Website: walmart
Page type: customer-info-address
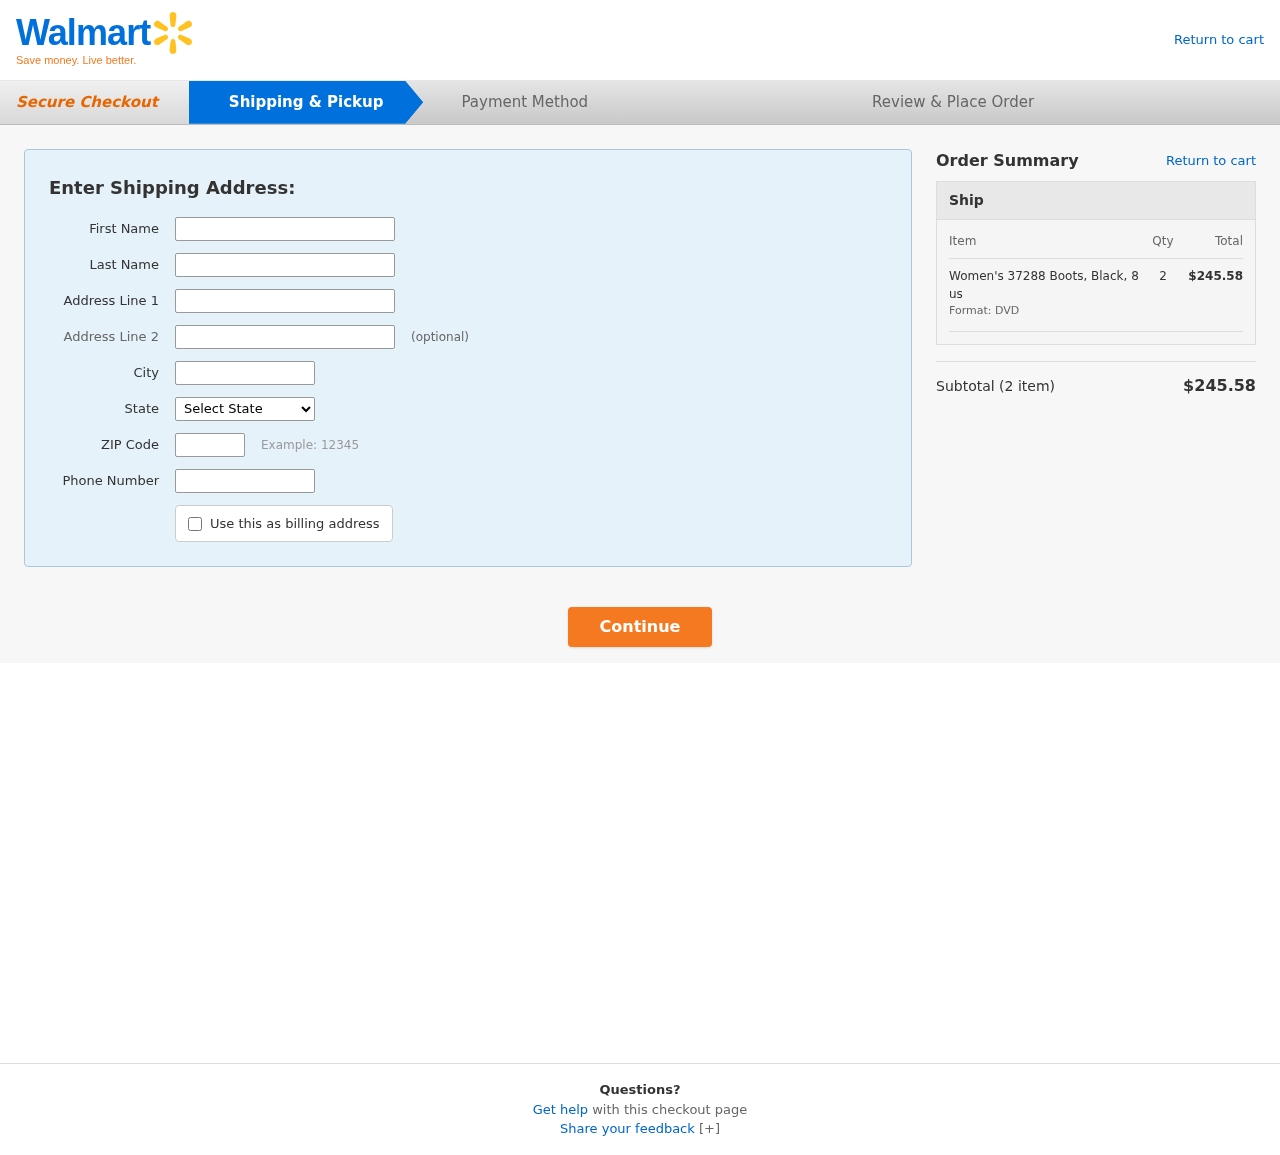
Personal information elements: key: PII_CITY
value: New Phillipton
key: PII_FIRSTNAME
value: Michelle
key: PII_LASTNAME
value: Graham
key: PII_PHONE
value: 7163177792
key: PII_POSTCODE
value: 22893
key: PII_STATE
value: Oklahoma
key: PII_STREET
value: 098 Maurice Freeway Suite 357
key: PII_STREET2
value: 373 Michael Street Suite 894
Product elements: key: PRODUCT1_NAME
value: Women's 37288 Boots, Black, 8 us
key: PRODUCT1_QUANTITY
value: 2
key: PRODUCT1_LINE_TOTAL
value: $245.58
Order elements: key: ORDER_NUM_ITEMS
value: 2
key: ORDER_SUBTOTAL
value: $245.58